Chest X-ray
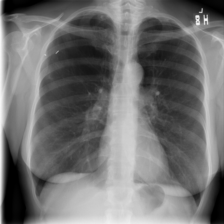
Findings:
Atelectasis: negative
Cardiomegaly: negative
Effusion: negative
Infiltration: negative
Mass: negative
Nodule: negative
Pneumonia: negative
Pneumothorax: negative
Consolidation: negative
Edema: negative
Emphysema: negative
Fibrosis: negative
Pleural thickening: negative
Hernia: negative